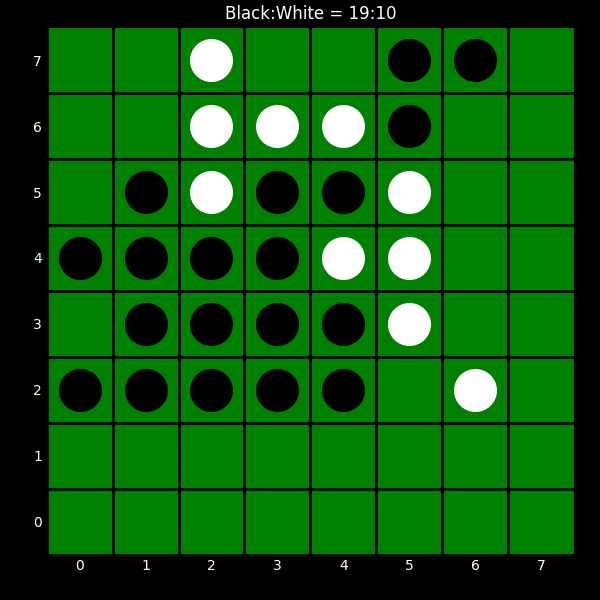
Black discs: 19
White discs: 10